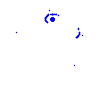
Particle: kaon